Question: I want to use the REPLACE function in the Where clause to replace a character that I put into a input box. For example if I input 'R123;R321' I want it to change my input to 'R123','R321'.
Example of my query:
'''
Select
order_no
From
order
Where
order_no in ('&Order_No')
'''
I input the data with this box:

Any help would be appreciated, or if there is some other way to do it without the REPLACE function.
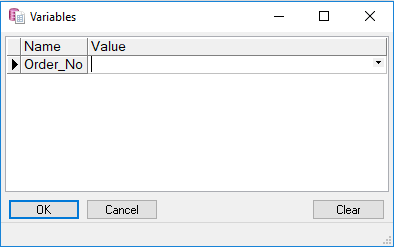
Answer: That won't work like this, I'm afraid. You'll have to split input value into rows, e.g.
'''
SQL> select deptno, ename
2 from emp
3 where deptno in (select regexp_substr('&&deptnos', '[^;]+', 1, level)
4 from dual
5 connect by level <= regexp_count('&&deptnos', ';') + 1
6 )
7 order by deptno, ename;
Enter value for deptnos: 10;20
DEPTNO ENAME
---------- ----------
10 CLARK
10 KING
10 MILLER
20 ADAMS
20 FORD
20 JONES
20 SCOTT
20 SMITH
8 rows selected.
SQL>
'''